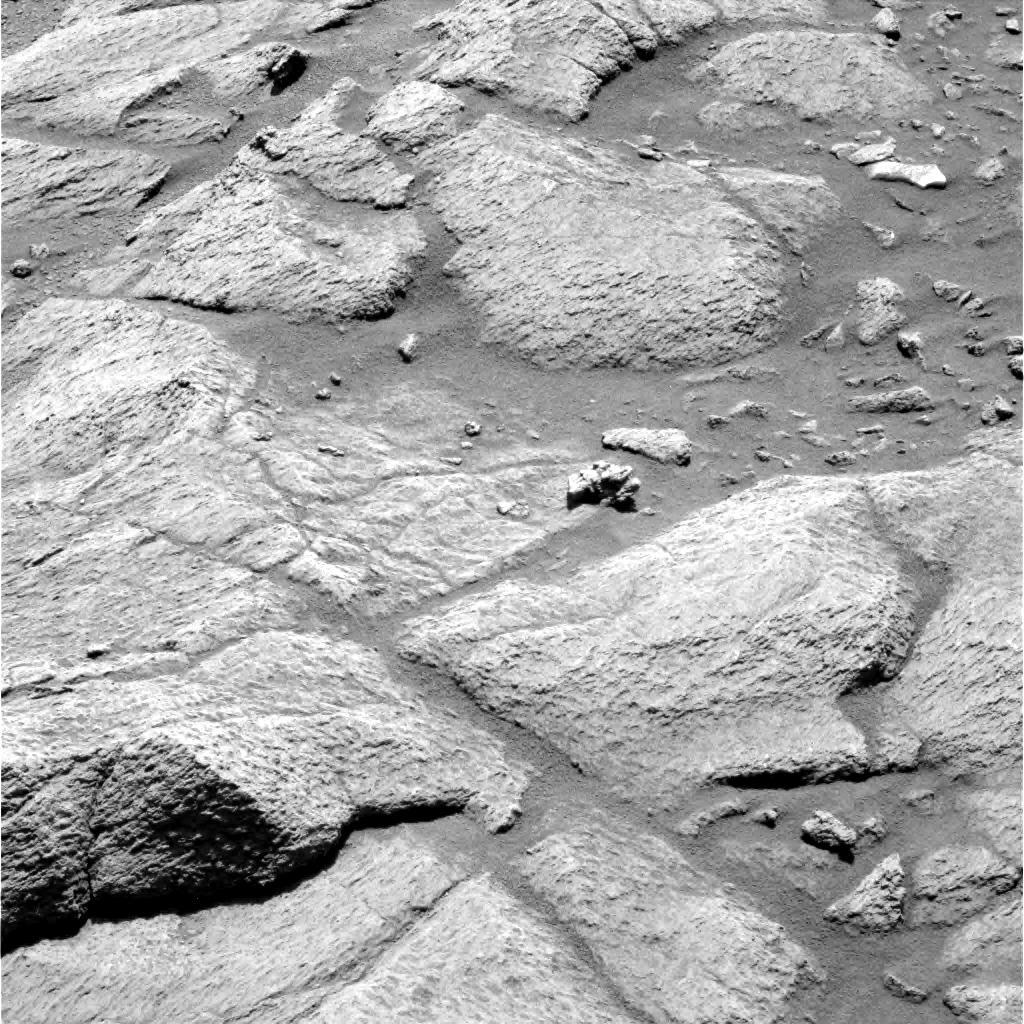
Terrain classes present: Bedrock, Gravel / Sand / Soil, Rock, Shadow